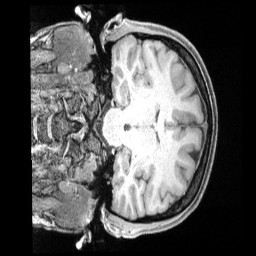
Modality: T1w
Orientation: coronal
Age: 39
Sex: female
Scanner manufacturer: siemens
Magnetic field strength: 3 T
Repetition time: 2 s
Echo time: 0.00211 s